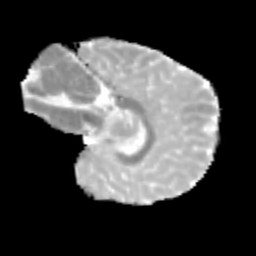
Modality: MD
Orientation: sagittal
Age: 12
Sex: male
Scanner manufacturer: siemens
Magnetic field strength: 3 T
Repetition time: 3.8 s
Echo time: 0.07 s